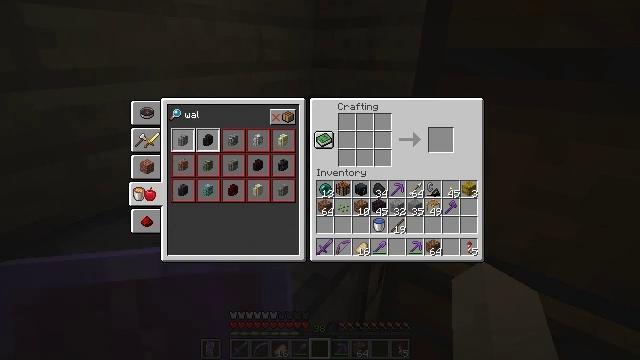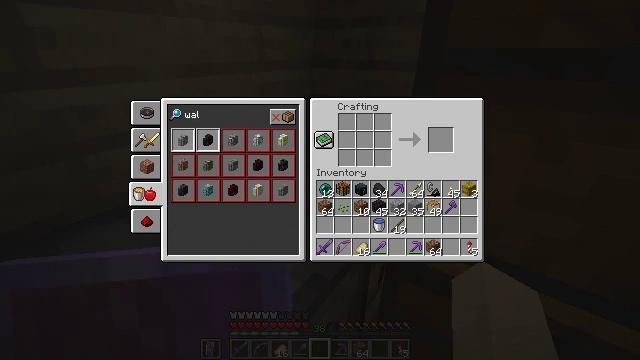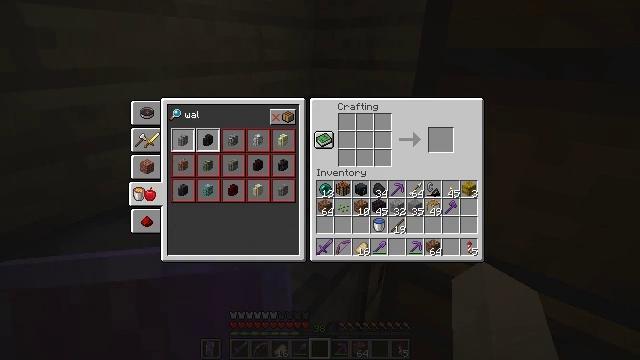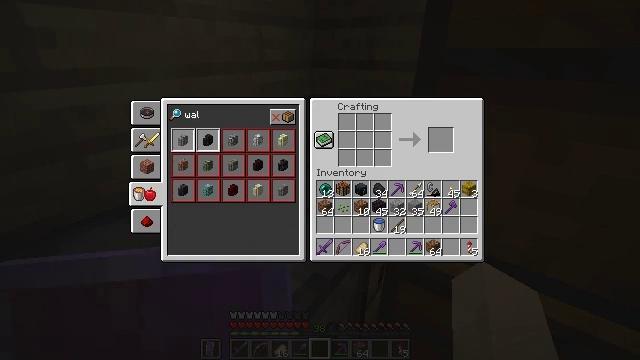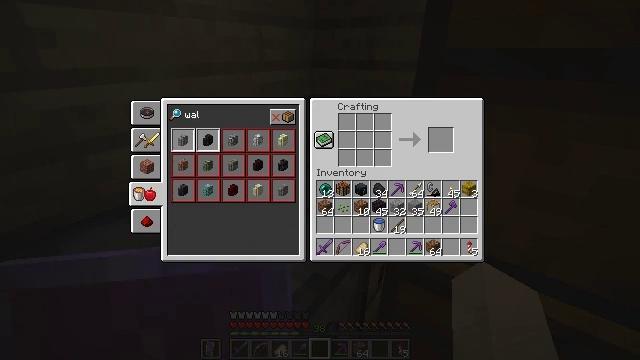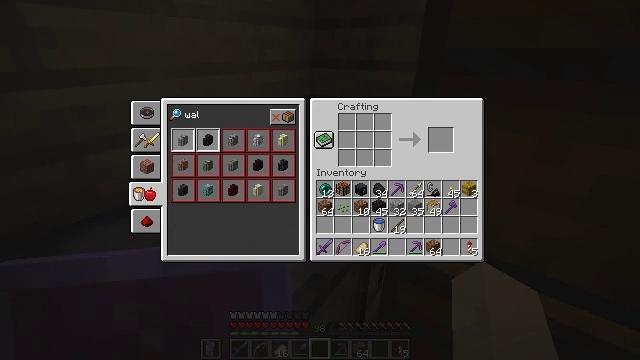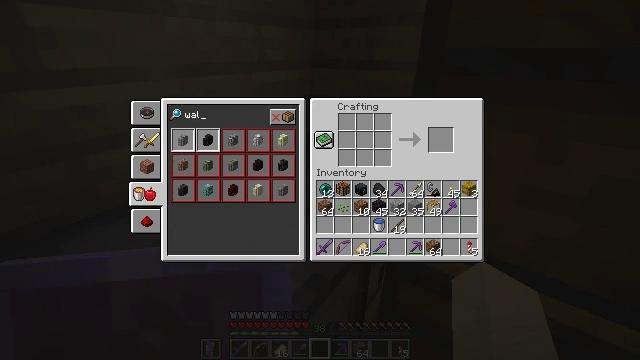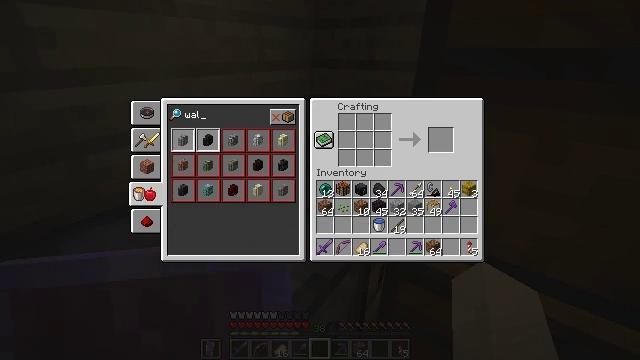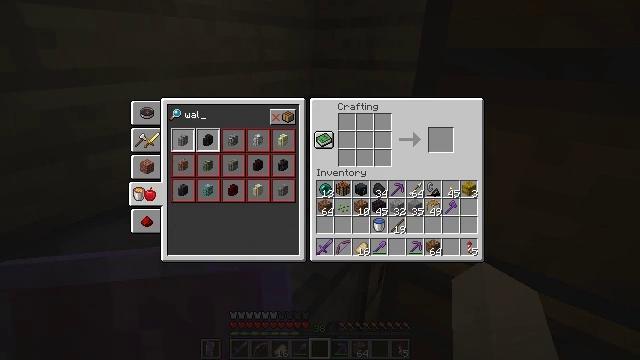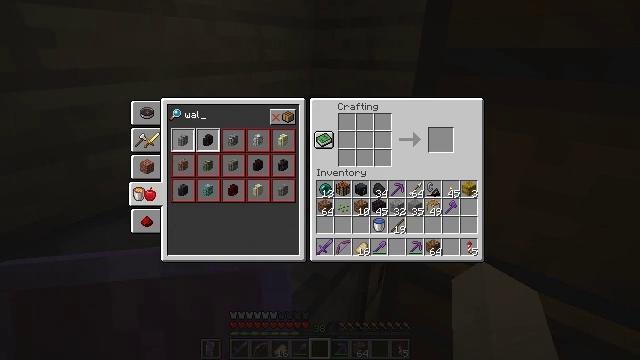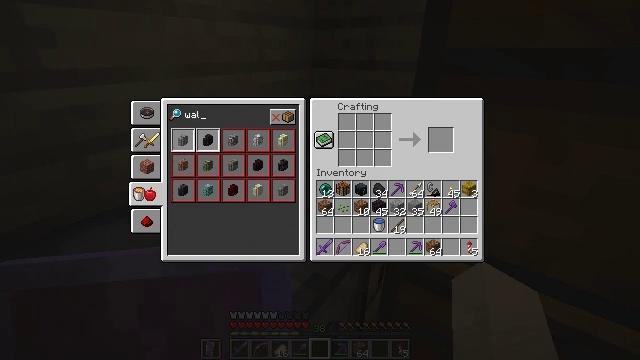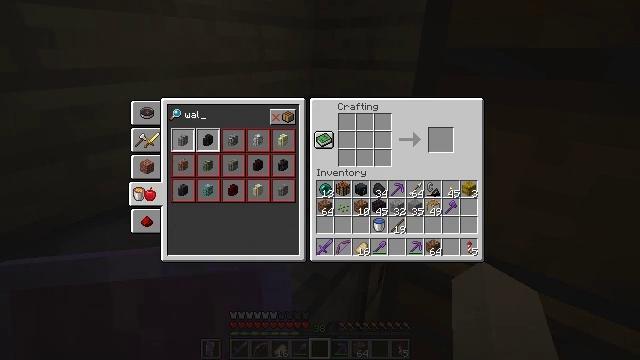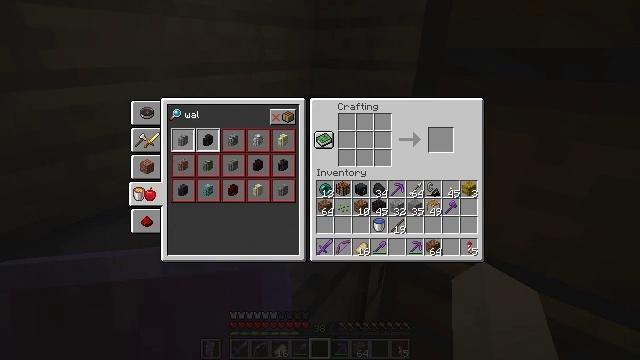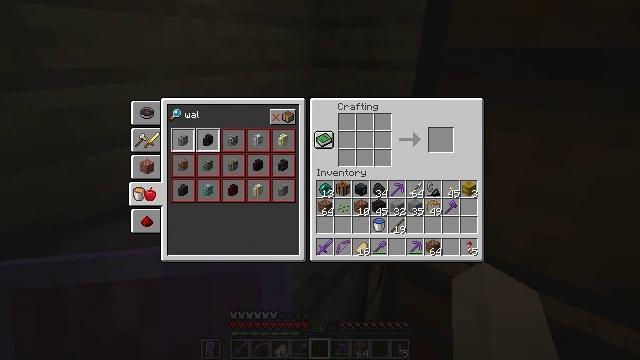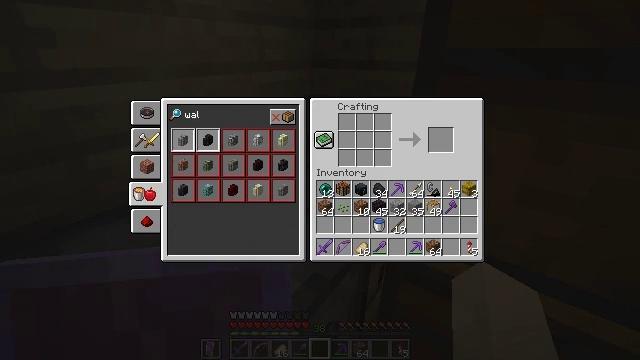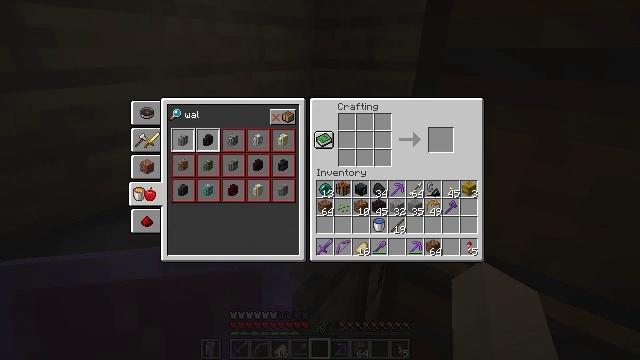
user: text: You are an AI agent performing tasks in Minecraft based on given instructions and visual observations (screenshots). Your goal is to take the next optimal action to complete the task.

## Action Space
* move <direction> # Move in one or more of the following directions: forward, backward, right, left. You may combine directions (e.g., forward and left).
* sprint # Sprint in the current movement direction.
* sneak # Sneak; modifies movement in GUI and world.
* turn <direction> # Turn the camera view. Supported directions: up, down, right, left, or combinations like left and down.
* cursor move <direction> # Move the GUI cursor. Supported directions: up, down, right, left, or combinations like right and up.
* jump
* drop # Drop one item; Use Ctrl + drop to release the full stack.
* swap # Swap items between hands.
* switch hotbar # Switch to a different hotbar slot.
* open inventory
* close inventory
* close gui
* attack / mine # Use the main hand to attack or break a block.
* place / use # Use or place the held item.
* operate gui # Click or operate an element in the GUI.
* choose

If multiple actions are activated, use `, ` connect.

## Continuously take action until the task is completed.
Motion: motion action
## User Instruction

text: craft item andesite wall
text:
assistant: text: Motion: no_op
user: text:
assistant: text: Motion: no_op
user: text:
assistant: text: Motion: no_op
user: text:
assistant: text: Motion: no_op
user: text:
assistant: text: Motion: no_op
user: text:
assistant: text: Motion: no_op
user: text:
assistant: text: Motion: no_op
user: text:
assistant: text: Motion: no_op
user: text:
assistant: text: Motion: no_op
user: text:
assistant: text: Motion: no_op
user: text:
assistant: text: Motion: no_op
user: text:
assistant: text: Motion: no_op
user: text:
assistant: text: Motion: no_op
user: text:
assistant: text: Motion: no_op
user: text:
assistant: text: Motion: no_op
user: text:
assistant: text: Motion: no_op
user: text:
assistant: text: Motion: no_op
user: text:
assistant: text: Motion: no_op
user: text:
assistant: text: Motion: no_op
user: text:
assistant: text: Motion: no_op
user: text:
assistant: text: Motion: no_op
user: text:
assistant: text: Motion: no_op
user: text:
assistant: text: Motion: no_op
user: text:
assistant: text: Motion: no_op
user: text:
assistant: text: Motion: no_op
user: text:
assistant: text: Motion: no_op
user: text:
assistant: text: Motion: no_op
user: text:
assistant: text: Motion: no_op
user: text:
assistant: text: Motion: no_op
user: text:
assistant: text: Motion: no_op